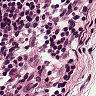
Metastatic tissue present: no